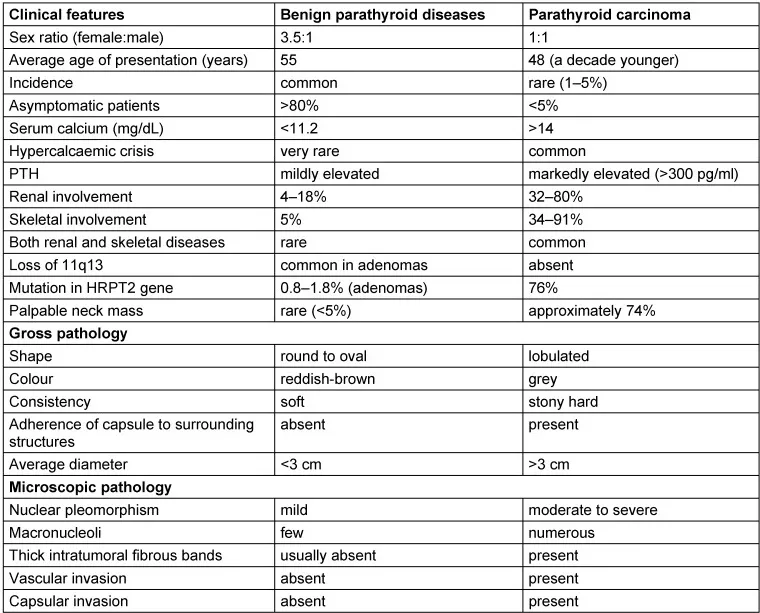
Clinical and pathological differences between a benign parathyroid disease and a parathyroid carcinoma.
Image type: chart (chart)